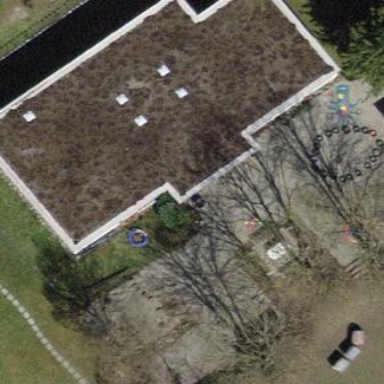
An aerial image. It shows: Building with flat roof.